Question: I have a function that generates a 2d array. but when I'm trying to receive elements out of the 2d array I get 'undefined'. How do I get element out of the 2d array from the function? I notice that all my array reads zero when there is something clearly in them how do I change this?
'''
//The function prints the 2d array
console.log(playerCal( 7, 5));
//Trying to access elements in the array
var rec = playerCal(7 , 5);
var print = rec[1][0];
console.log(print);
'''
There is clearly something in the array what happening?

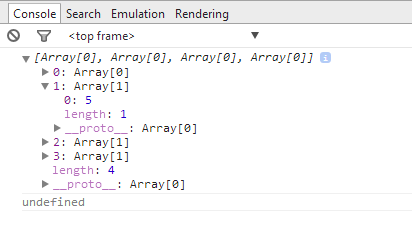
Answer: I found out that I can't return values in ajax. So it was returning zero.
You are using Ajax incorrectly, the idea is not to have it return anything, but instead hand off the data to something called a callback function, which handles the data.
'''
function handleData( responseData ) {
// do what you want with the data
console.log(responseData);
}
$.ajax({
url: "hi.php",
...
success: function ( data, status, XHR ) {
handleData(data);
}
});
'''
returning anything in the submit handler will not do anything, you must instead either hand off the data, or do what you want with it directly inside the success function.